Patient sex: M
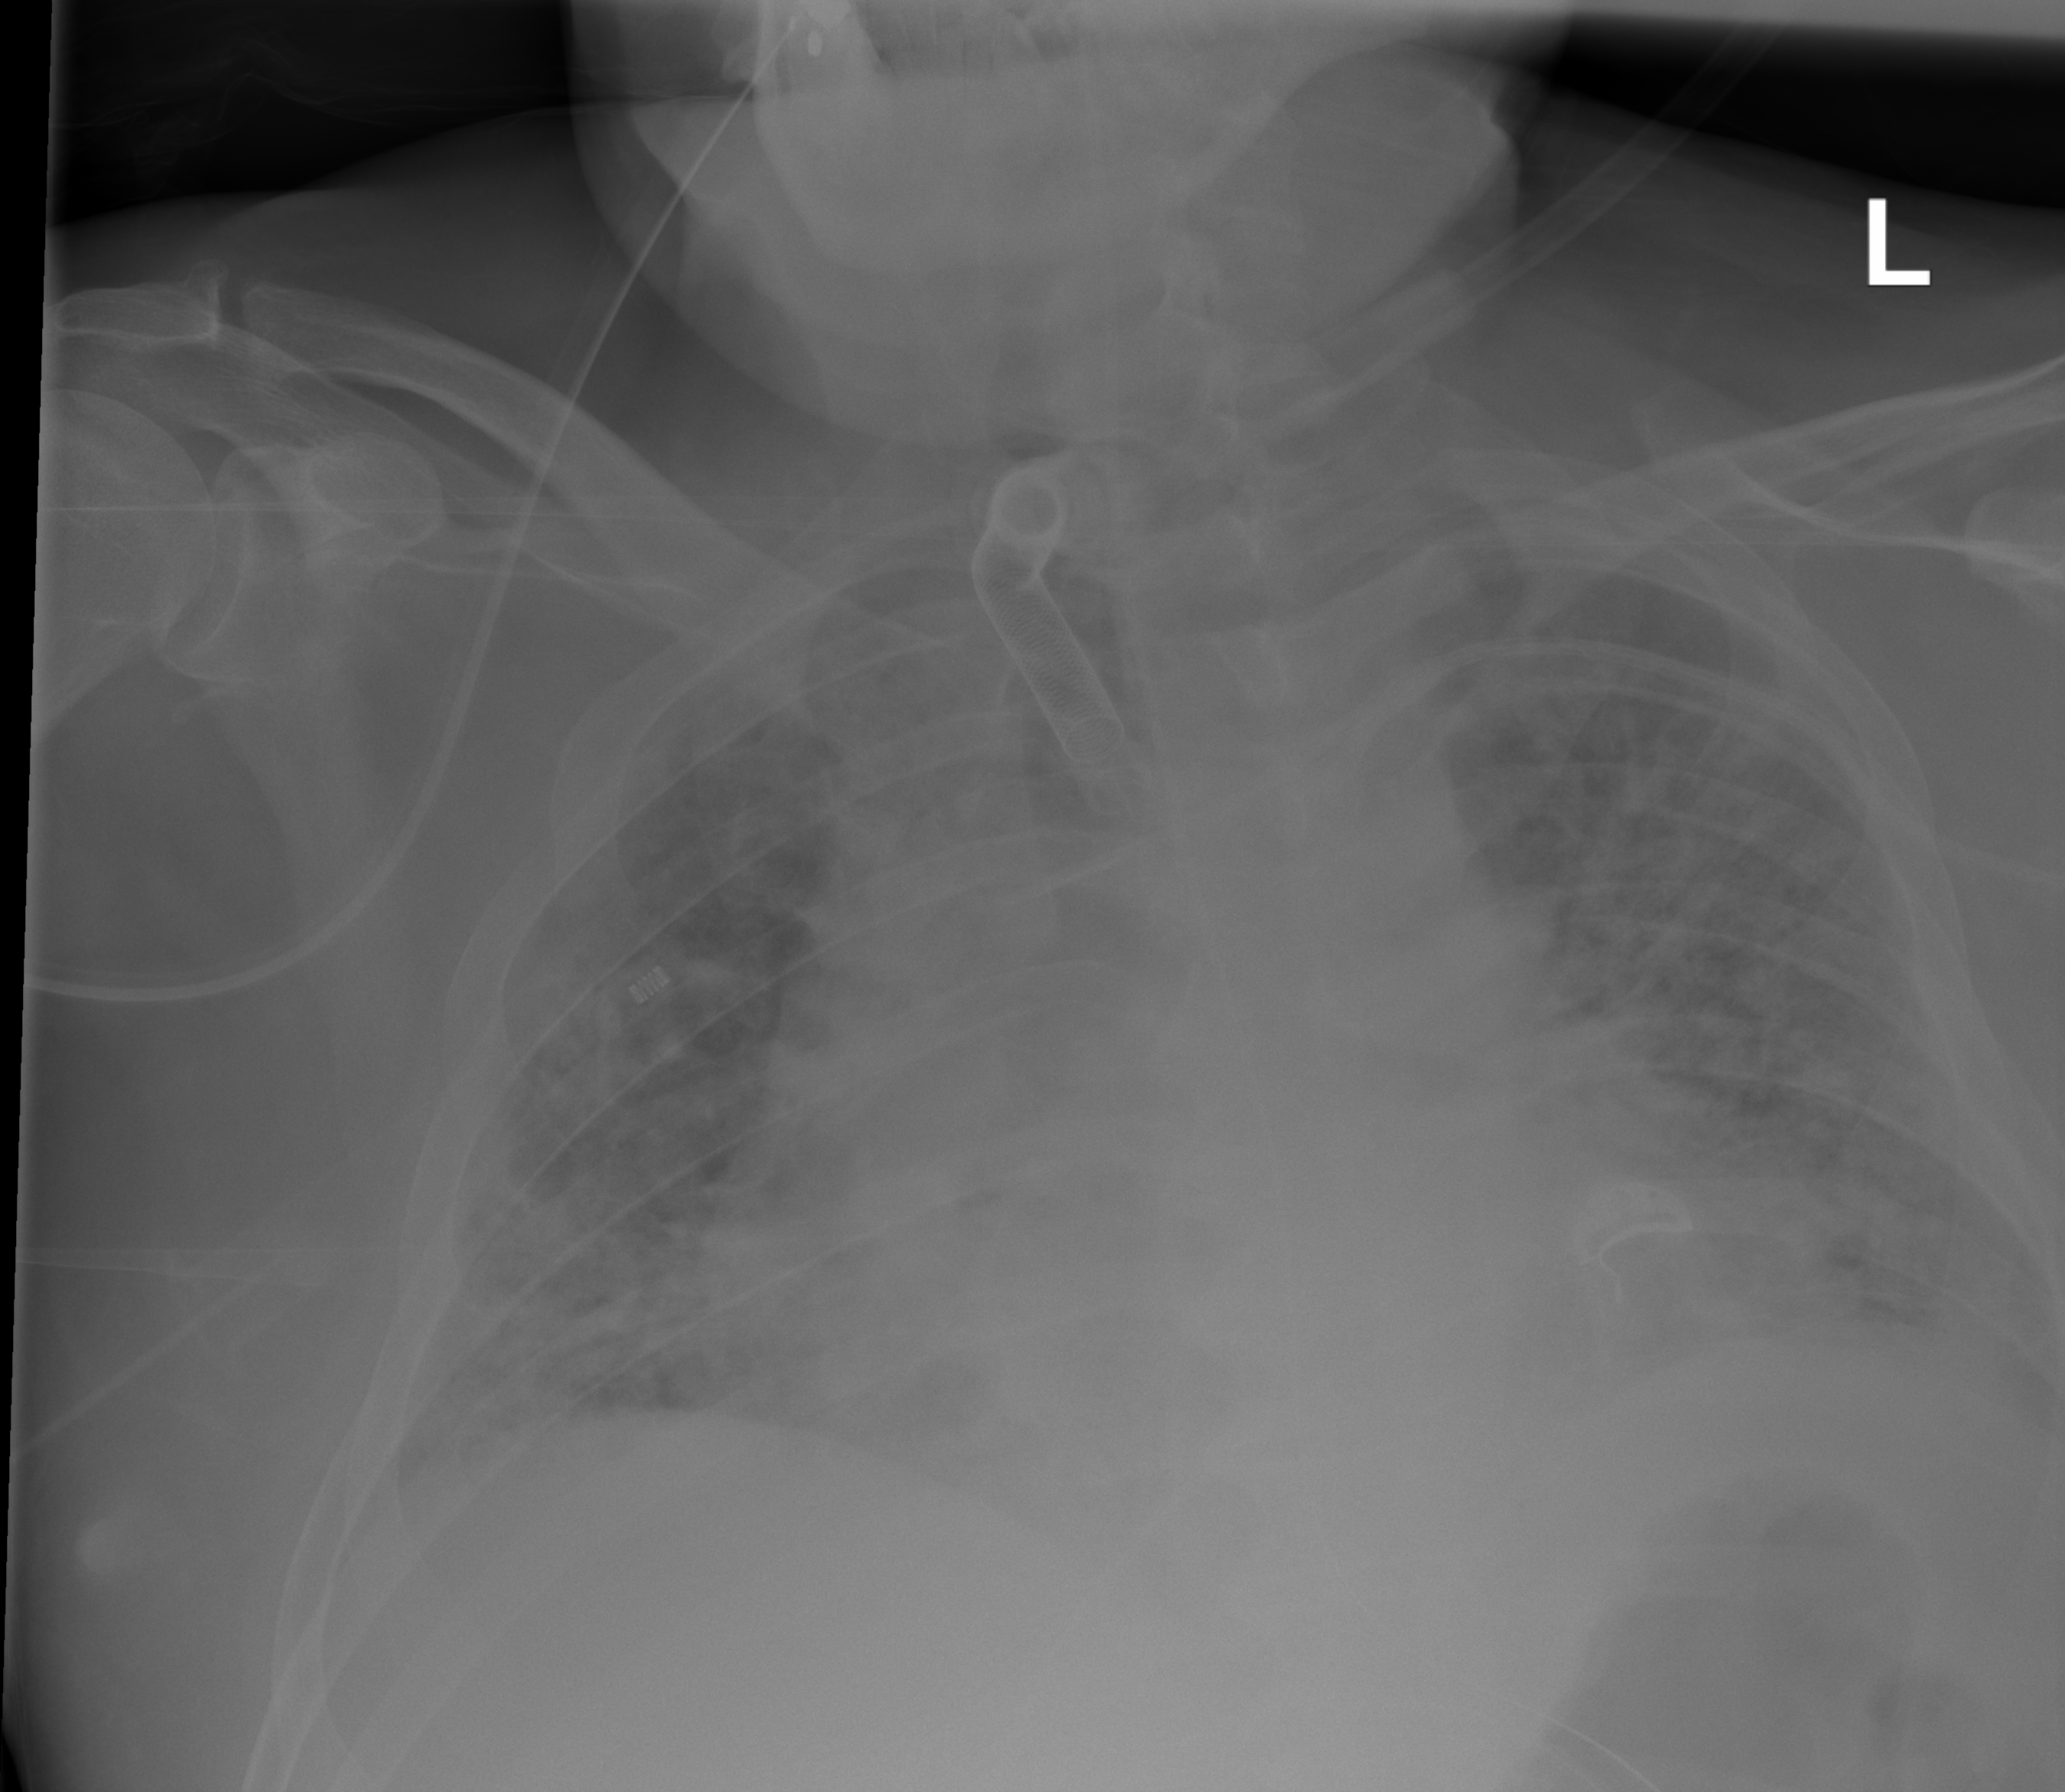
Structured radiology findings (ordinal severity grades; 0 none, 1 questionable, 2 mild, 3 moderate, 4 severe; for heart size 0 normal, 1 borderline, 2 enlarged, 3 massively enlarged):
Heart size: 2
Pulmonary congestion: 2
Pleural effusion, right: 0
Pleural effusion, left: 2
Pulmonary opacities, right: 3
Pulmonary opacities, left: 3
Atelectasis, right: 2
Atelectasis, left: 2